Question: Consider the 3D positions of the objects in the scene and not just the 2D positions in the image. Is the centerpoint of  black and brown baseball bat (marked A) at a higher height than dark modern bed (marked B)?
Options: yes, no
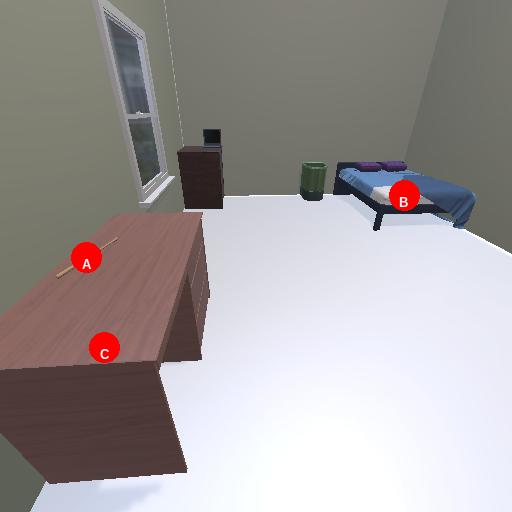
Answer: yes